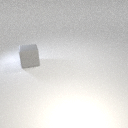
large gray rubber cube